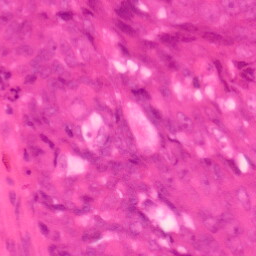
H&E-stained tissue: Colon